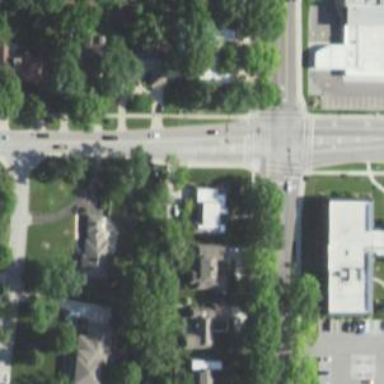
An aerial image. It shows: Solid stop line on the road marking.